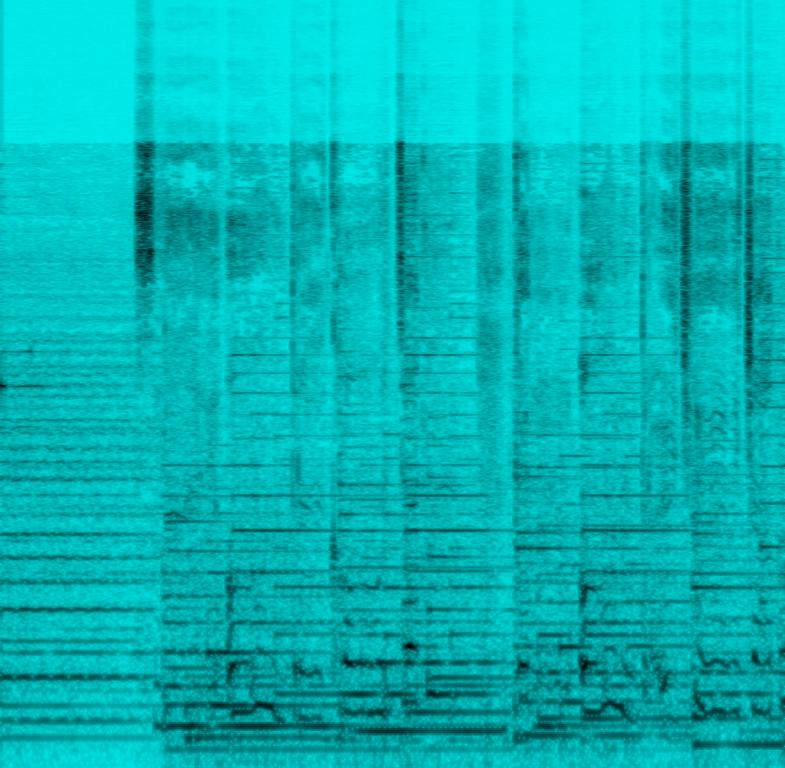
An acoustic guitar and a piano are playing the same chords as single notes with strings underlining the composition. A female voice is singing, sounding fragile and sad. This song may be playing during a sad movie scene.